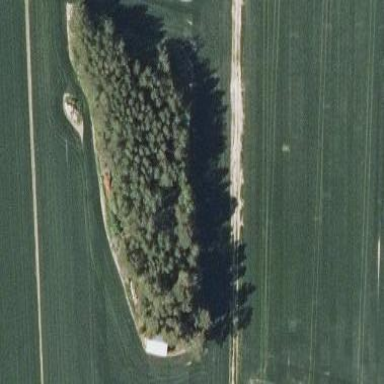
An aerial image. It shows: Forest area.